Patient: sex M, age 62
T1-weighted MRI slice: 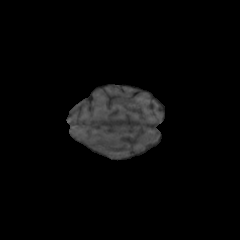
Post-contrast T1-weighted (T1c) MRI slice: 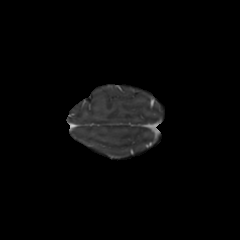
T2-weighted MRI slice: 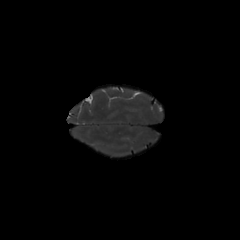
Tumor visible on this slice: no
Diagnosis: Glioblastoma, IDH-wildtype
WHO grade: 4